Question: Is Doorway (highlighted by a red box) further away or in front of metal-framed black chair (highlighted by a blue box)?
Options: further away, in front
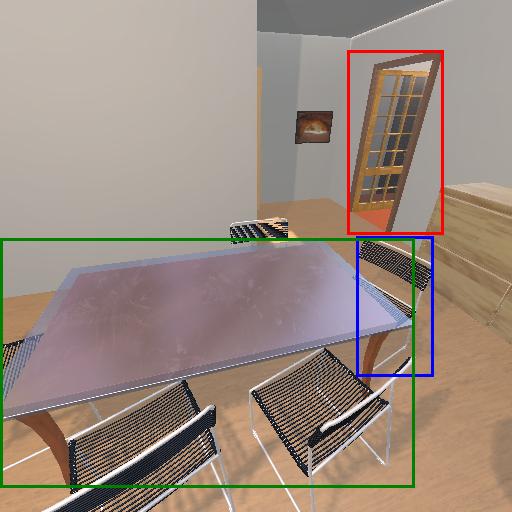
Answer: further away